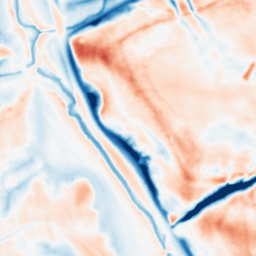
Category: multiscale
Decomposition family: dog
Decomposition parameters: sigma_low: 1
sigma_high: 10
Upsampling method: bspline
Upsampling parameters: scale: 8
Upsampling scale: 8